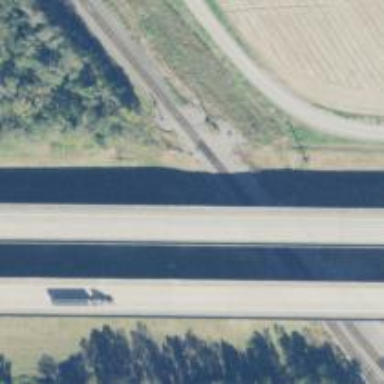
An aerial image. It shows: Bridge for trunk highway with expressway access.